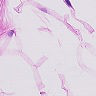
Metastatic tissue present: no